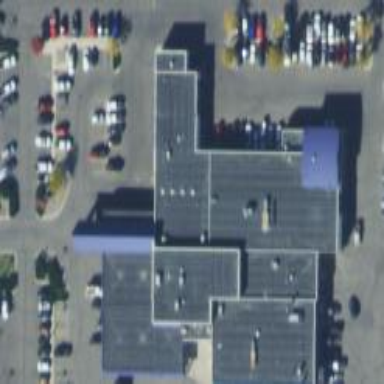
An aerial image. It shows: Car shop building.